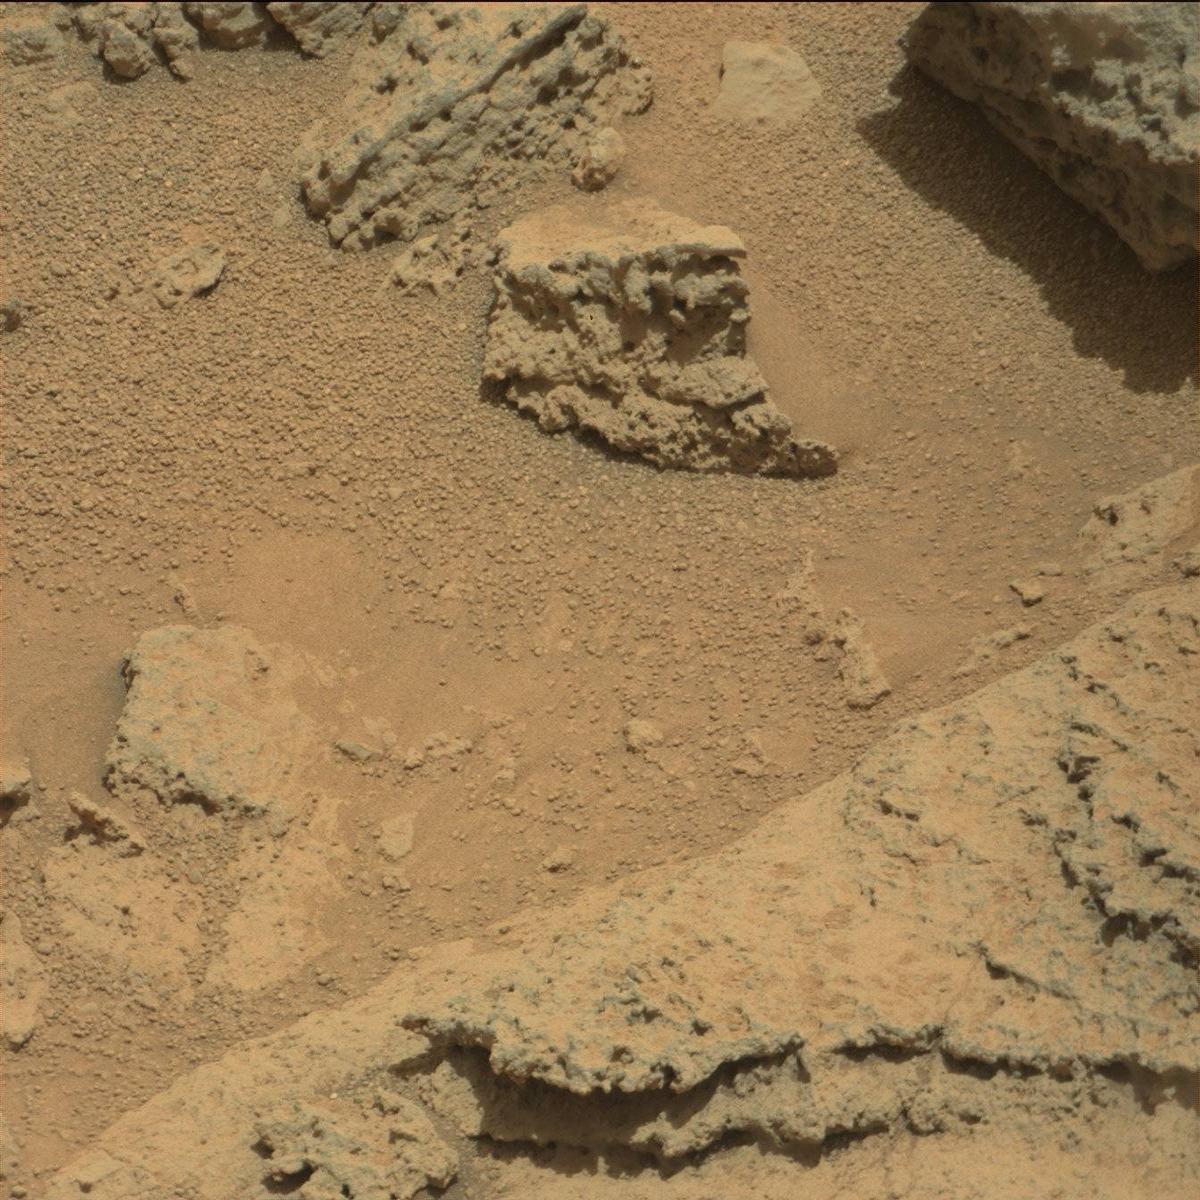
Terrain classes present: Bedrock, Sand / Soil